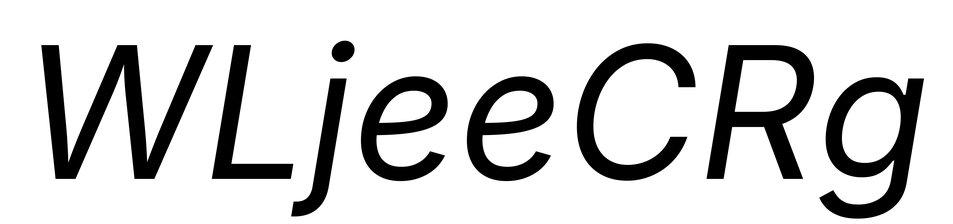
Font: Inter-Italic_Italic